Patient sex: M
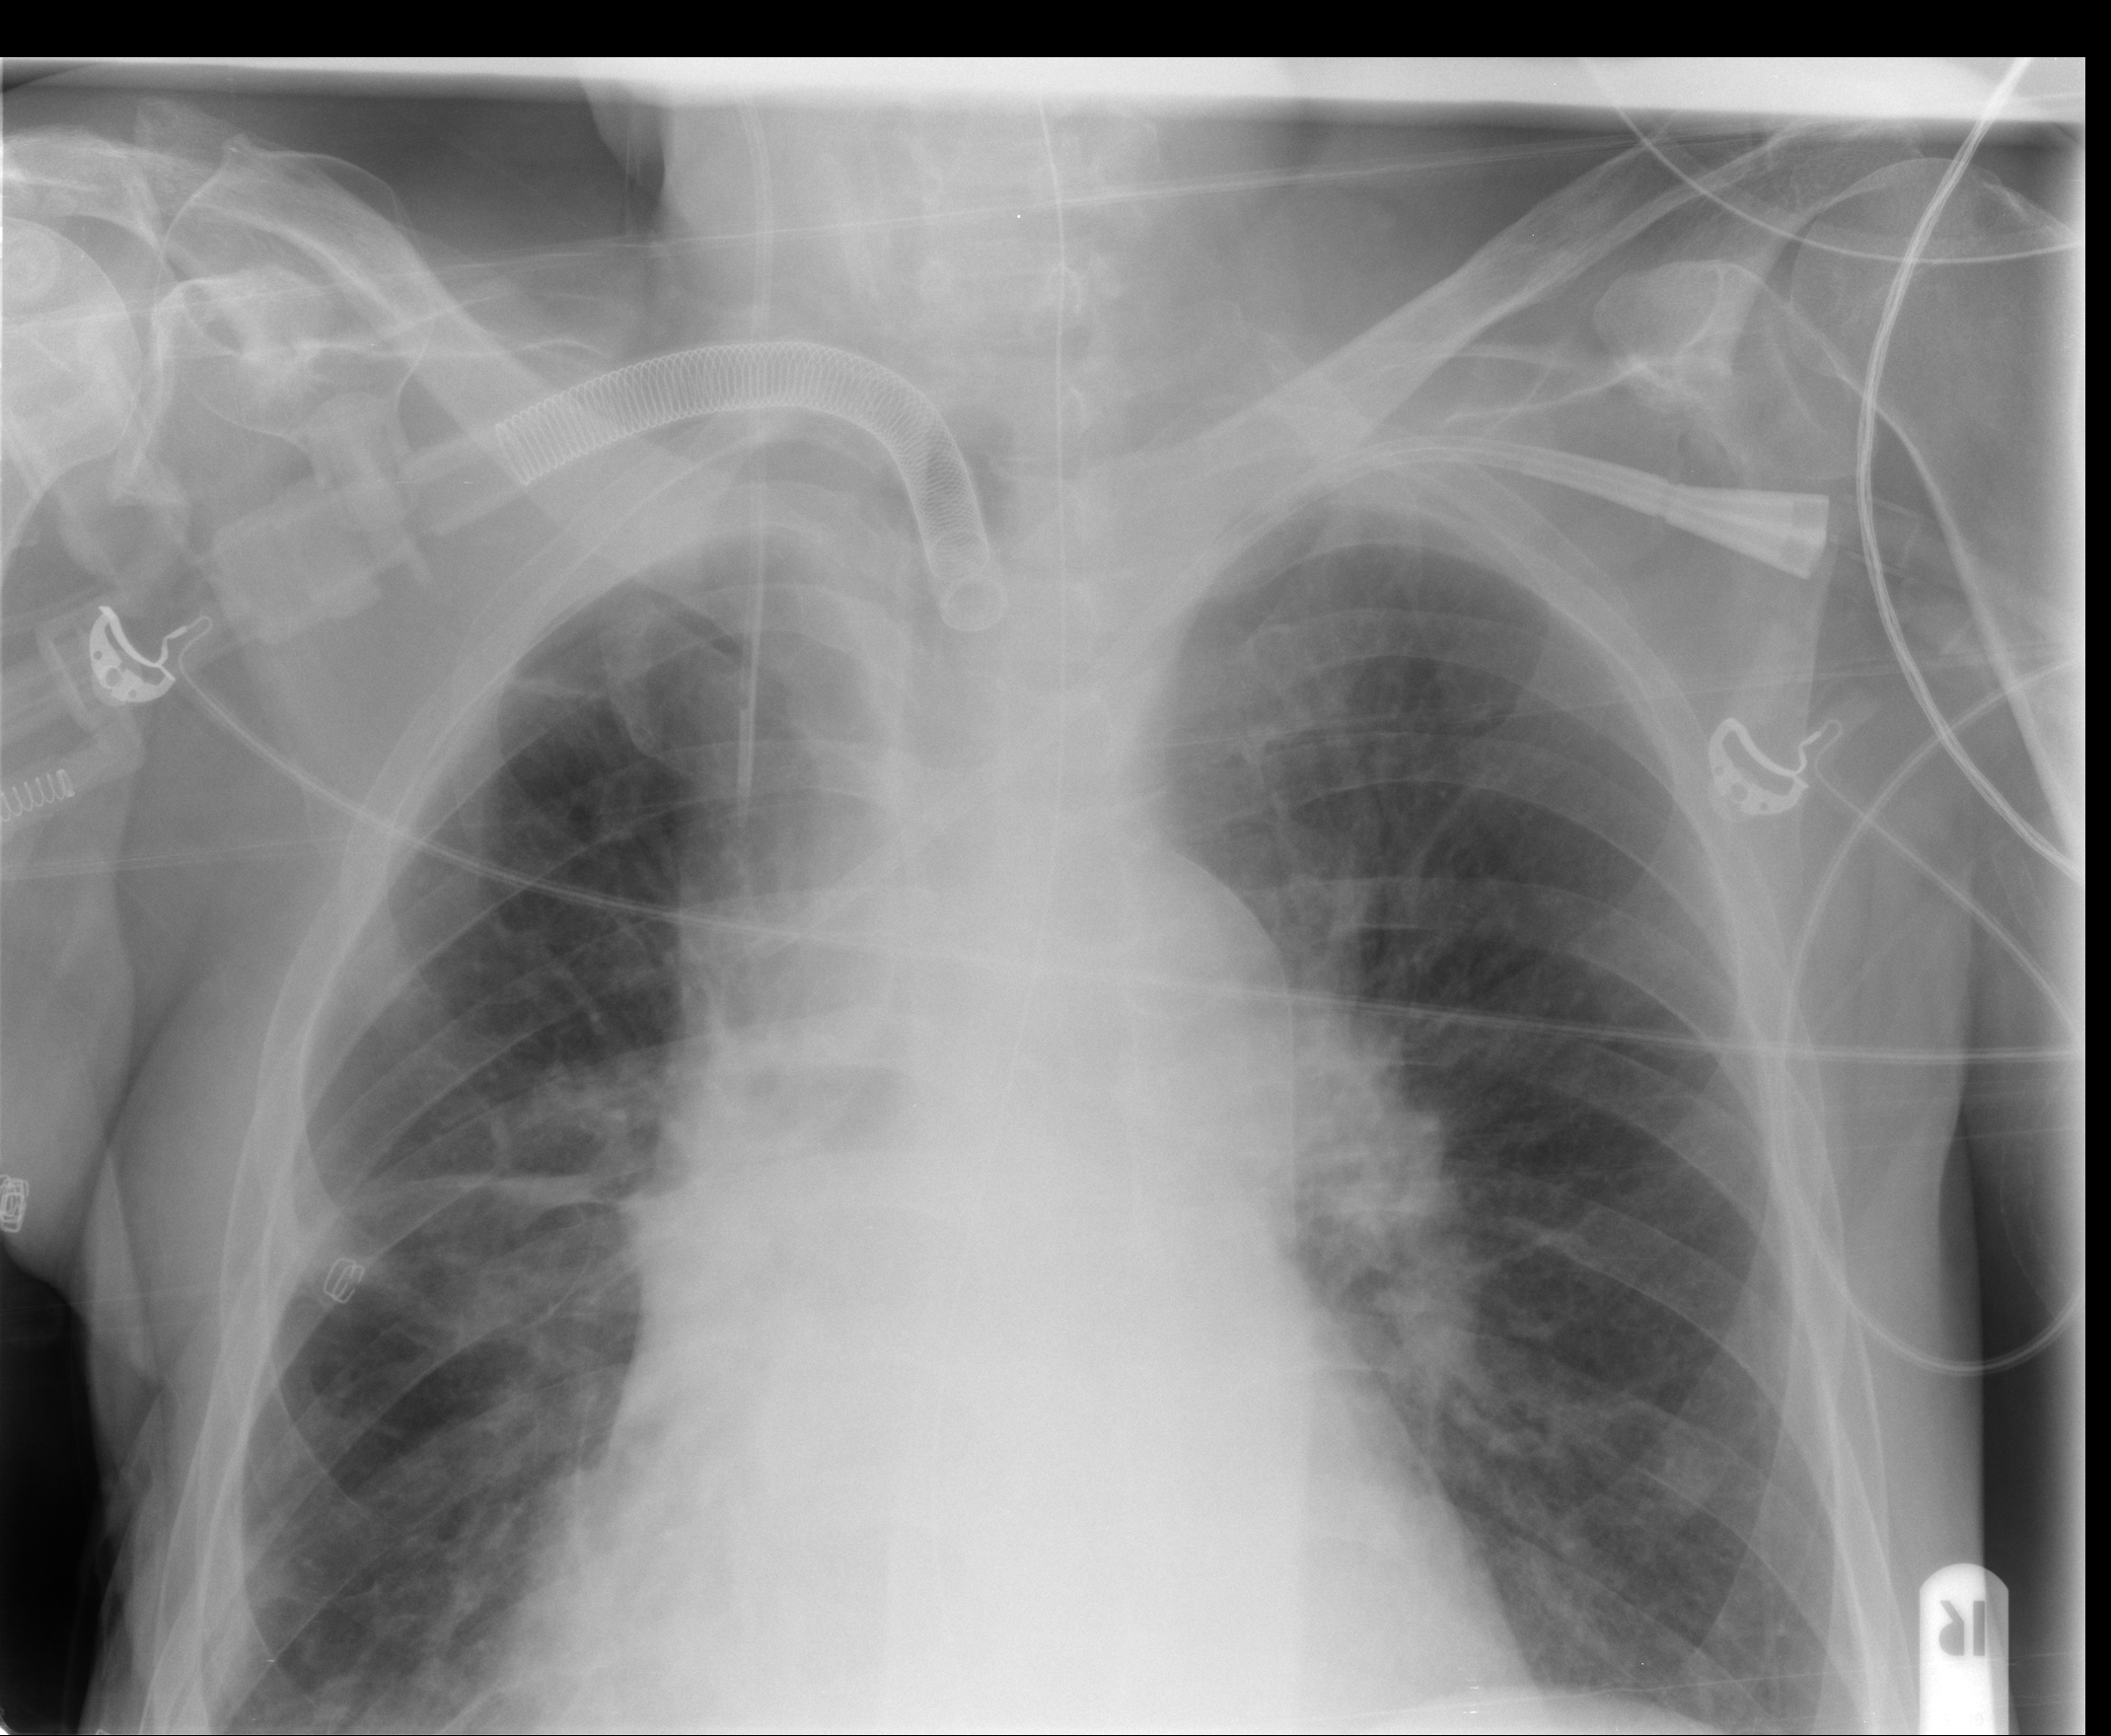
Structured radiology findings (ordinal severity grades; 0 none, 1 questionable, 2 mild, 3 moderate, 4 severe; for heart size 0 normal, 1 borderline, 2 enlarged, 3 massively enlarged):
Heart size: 2
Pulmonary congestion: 1
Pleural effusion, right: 1
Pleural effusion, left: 0
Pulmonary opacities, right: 2
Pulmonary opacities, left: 0
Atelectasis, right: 2
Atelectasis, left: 0